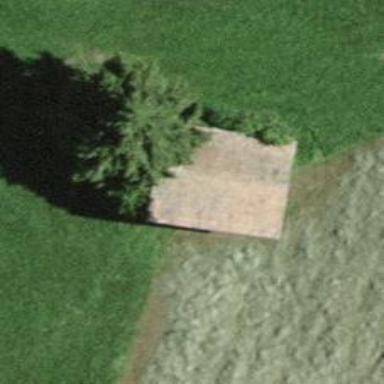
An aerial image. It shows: Barn.